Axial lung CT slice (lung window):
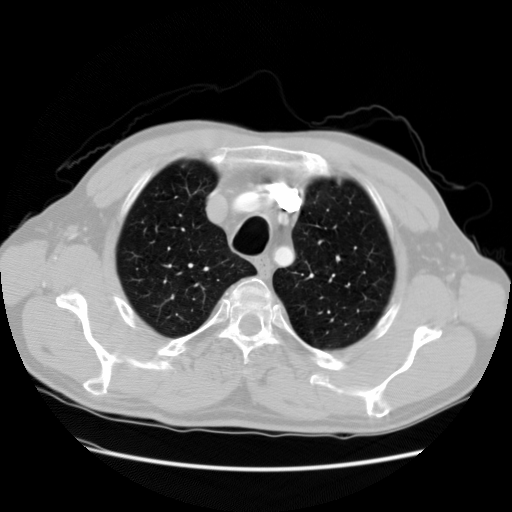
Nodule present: no